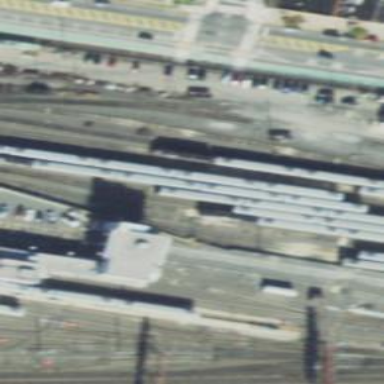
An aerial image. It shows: Railway yard in service.